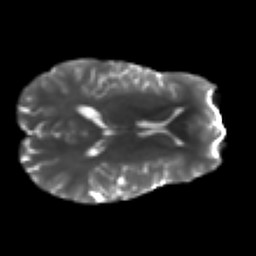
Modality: T2w
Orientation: axial
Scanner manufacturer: ge
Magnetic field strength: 3 T
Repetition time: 7.98 s
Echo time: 0.0701 s